Question:
I have a 'GridView':
On Button_Click
I want the first column of my 'GridView' with the items of 'ListBox1' and 2nd column with the EDIT link and from 3rd column on wards I want the headers as the items of 'ListBox2'.
So far I am able to achieve EDIT link in the 2nd column and from 3rd column on wards the headers of the 'GridView' with 'ListBox2' items.
Now I want 'ListBox1' items as the first column of my 'GridView'. I have attached an image with show what exactly I want and what I have achieved so far.
Kindly help me on. Thank you.
The .cs code I have designed is:
'''
DataTable dt = new DataTable();
DataRow rw = default(DataRow);
for (int i = 0; i < ListBox3.Items.Count; i++)
{ dt.Columns.Add(ListBox3.Items[i].ToString(),System.Type.GetType("System.String"));
}
for (int j = 0; j < count; j++)
{
rw = dt.NewRow();
for (int i = 0; i < ListBox3.Items.Count; i++)
{
rw[ListBox3.Items[i].ToString()] = " ";
}
dt.Rows.Add(rw);
}
GridView2.DataSource = dt;
GridView2.DataBind();
'''
The asp code for GridView is :
'''
<Columns>
<asp:TemplateField HeaderText="Locations">
<ItemTemplate>
<asp:Label ID="Lab1" runat="server"></asp:Label>
</ItemTemplate>
</asp:TemplateField>
<asp:CommandField ShowEditButton="True" />
</Columns>
'''
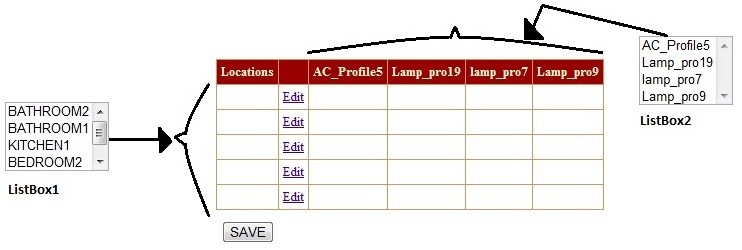
Answer: First create a event of your 'gridview_RowDataBound'
and change value of your label
'''
protected void GridView1_RowDataBound(object sender, GridViewRowEventArgs e)
{
if (e.Row.RowType == DataControlRowType.DataRow)
{
Label lbl1= ((Label)e.Row.FindControl("Lab1"));
lbl1.text = ListBox1.items[e.Row.RowIndex].ToString();
}
}
'''